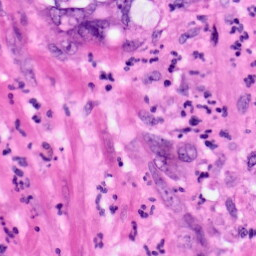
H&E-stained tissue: Pancreatic